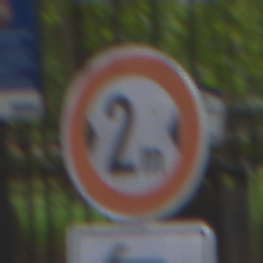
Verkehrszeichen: TatsaechlicheBreite2
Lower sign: RichtungsangabeDurchPfeile2
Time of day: MorningAfternoon
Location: Outdoor (Urban)
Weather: Overcast
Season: NotSpecified
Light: Natural